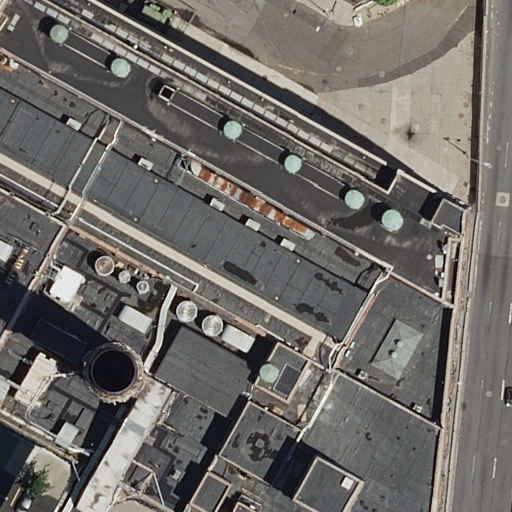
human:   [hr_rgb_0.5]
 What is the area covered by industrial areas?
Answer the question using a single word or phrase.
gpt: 10218m2

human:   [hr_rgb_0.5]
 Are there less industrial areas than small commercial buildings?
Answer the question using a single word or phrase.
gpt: no

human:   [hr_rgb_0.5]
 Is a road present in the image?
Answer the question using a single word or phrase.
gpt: yes

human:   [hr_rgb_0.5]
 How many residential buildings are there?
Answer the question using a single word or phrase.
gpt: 1

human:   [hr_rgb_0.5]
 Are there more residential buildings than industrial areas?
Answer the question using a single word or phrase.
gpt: no

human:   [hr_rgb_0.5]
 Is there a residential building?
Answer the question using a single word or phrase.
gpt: yes

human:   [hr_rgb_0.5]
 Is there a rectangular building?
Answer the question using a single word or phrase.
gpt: yes

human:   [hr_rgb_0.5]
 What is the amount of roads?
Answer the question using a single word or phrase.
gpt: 5

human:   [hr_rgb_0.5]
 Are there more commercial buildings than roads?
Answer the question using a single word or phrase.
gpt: no

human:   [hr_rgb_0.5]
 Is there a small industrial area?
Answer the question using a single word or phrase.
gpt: no

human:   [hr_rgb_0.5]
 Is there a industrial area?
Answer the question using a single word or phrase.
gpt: yes

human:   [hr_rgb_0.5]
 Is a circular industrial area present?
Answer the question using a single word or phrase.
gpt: no

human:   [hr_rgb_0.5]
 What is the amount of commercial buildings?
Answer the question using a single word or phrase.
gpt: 0

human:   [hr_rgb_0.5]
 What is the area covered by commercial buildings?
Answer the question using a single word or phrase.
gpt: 0m2

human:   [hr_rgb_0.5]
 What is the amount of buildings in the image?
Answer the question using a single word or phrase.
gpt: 2

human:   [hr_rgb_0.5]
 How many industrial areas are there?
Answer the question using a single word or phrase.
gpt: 1

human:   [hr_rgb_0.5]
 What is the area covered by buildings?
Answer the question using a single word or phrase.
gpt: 341m2

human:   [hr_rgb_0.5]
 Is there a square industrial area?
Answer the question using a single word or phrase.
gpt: no

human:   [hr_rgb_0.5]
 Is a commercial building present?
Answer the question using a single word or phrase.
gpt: no

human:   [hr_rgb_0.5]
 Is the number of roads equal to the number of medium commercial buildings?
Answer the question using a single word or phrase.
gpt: no

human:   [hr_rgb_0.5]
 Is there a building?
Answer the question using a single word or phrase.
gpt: yes

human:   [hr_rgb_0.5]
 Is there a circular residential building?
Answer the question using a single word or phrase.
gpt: no

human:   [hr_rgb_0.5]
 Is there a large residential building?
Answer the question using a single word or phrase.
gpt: no

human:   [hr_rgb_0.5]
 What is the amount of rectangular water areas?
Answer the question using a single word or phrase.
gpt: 0

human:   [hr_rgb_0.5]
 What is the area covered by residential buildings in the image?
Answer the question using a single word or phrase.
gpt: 285m2

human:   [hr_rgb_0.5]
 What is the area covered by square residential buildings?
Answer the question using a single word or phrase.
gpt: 0m2

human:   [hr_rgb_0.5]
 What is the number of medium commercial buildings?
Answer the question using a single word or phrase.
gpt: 0

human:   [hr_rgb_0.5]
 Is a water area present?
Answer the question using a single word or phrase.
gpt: no

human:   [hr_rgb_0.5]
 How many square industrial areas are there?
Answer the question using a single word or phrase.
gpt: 0

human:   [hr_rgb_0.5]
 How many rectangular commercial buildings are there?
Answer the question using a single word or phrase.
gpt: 0

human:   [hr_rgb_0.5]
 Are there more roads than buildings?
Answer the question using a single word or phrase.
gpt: yes

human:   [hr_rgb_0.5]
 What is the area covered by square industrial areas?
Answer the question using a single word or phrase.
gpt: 0m2

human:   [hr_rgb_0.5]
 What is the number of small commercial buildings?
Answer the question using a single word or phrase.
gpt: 0

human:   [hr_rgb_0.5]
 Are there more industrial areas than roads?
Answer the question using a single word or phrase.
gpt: no

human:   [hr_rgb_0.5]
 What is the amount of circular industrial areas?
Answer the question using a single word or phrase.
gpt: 0

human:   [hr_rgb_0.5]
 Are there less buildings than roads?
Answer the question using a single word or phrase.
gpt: yes

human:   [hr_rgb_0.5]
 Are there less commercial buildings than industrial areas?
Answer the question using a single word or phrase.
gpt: yes

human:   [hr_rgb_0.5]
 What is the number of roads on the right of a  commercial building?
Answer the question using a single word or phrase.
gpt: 0

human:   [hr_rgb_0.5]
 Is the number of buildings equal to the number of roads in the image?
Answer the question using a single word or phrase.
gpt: no

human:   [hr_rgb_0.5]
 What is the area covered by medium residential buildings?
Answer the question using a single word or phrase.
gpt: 285m2

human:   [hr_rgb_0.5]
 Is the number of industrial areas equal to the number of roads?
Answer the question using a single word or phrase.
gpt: no

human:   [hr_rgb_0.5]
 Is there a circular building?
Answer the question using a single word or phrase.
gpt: no

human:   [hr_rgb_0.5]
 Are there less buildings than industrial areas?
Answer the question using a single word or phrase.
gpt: no

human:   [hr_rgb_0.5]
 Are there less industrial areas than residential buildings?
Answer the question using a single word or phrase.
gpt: no

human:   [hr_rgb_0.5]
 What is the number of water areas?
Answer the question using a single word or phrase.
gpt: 0

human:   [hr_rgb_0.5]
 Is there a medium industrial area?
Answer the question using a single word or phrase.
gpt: no

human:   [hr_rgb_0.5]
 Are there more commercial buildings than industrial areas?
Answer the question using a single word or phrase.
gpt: no

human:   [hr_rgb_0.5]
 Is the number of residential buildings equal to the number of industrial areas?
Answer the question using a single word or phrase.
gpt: yes

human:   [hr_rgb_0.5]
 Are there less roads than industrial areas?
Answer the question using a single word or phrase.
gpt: no

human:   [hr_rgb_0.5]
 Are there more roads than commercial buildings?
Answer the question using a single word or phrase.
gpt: yes

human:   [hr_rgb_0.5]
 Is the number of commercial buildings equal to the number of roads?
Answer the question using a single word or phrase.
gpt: no

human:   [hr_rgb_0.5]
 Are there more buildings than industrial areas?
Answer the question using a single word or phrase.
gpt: yes

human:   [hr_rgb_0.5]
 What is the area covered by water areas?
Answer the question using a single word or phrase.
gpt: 0m2

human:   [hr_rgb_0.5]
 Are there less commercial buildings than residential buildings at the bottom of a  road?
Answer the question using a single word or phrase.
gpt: yes

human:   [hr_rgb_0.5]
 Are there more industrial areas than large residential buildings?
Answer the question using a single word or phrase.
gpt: yes

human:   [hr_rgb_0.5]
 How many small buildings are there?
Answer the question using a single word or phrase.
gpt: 1

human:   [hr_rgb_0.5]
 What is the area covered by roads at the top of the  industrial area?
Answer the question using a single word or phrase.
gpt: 0m2

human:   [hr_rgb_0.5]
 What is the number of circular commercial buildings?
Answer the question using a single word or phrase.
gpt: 0

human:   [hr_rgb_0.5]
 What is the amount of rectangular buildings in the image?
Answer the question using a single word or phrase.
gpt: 2

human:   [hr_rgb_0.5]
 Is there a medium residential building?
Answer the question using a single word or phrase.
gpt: yes

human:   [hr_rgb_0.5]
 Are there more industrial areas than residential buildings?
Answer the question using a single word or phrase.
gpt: no

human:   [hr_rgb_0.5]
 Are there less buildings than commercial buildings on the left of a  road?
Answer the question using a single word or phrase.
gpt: no

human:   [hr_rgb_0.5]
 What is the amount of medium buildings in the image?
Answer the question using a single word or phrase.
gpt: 1

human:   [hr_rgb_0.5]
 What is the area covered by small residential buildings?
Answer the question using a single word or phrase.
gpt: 0m2